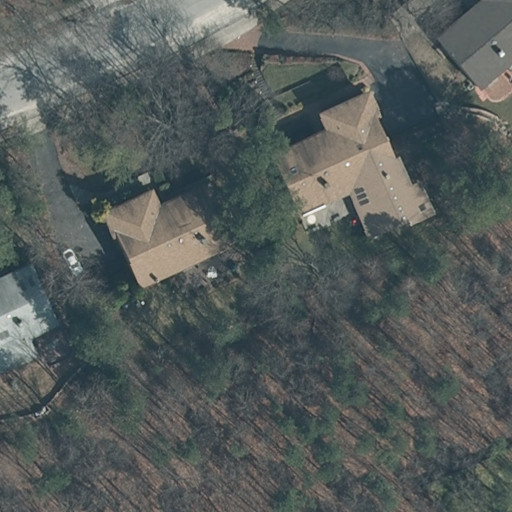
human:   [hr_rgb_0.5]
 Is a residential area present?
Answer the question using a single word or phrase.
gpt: yes

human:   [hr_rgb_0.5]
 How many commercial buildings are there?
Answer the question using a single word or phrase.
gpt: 0

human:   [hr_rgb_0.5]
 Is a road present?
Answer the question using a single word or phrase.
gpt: yes

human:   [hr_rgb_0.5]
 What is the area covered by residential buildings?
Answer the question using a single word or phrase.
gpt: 1171m2

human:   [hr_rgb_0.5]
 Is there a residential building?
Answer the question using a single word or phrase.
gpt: yes

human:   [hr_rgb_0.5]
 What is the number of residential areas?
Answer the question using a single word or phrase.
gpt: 1

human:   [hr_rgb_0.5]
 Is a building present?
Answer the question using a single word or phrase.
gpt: yes

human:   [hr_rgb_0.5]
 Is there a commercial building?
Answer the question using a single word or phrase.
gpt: no

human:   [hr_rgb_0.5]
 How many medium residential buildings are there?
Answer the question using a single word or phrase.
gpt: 2

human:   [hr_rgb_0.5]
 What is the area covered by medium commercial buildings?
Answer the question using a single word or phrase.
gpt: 0m2

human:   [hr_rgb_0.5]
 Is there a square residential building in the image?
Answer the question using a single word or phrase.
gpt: no

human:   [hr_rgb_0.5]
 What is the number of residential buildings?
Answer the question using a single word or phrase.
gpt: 4

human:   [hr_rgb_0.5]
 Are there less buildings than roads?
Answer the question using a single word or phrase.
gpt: no

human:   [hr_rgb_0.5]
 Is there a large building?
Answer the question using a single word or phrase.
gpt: yes

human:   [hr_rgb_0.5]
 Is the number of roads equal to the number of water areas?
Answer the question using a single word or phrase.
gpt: no

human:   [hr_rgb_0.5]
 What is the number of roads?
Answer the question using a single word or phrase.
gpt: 1

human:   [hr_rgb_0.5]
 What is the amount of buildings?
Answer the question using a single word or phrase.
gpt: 4

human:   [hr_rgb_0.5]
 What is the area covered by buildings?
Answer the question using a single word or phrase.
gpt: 1171m2

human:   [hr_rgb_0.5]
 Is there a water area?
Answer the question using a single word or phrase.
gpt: no

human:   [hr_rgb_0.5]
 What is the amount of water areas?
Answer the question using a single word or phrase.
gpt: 0

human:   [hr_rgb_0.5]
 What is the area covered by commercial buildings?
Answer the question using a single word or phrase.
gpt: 0m2

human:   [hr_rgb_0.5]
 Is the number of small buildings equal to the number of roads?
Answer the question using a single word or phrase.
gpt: yes

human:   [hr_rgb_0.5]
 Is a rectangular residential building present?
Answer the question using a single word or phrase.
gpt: yes

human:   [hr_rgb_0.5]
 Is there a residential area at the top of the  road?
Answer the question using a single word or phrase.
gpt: yes

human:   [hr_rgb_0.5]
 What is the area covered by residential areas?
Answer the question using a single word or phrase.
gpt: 10639m2

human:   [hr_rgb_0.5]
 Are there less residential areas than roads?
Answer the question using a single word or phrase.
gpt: no

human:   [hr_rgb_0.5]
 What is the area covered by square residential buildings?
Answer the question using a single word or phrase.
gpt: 0m2

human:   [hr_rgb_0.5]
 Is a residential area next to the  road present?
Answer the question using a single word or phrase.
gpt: yes

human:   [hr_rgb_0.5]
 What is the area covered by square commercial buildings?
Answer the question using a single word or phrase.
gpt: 0m2

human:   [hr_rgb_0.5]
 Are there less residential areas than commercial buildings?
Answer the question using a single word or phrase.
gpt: no

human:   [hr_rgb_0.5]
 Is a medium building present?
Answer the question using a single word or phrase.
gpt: yes

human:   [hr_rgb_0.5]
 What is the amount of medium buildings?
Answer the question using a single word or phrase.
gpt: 2

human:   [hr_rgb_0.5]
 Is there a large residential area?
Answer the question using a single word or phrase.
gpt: yes

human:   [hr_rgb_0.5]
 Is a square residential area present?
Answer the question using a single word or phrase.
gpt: no

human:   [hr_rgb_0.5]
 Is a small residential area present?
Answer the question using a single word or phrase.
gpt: no

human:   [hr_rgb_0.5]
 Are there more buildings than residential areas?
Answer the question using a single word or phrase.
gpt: yes

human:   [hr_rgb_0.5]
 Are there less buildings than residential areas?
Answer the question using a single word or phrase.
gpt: no

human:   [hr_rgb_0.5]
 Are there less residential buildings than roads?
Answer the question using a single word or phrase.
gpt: no

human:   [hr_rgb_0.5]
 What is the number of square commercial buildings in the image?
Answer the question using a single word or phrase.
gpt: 0

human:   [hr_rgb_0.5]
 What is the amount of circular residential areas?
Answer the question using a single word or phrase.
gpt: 0

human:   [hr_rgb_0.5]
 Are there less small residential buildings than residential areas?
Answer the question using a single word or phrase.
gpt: no

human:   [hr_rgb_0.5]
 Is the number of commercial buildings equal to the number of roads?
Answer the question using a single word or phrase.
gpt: no

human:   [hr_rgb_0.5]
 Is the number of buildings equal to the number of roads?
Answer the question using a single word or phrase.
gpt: no

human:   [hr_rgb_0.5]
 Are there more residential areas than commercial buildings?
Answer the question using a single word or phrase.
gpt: yes

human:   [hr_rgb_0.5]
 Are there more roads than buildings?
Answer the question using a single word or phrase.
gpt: no

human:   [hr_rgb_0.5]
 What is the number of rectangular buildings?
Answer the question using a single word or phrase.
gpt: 1

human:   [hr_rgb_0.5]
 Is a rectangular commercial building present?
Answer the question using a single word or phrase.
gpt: no

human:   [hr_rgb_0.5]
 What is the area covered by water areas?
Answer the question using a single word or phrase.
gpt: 0m2

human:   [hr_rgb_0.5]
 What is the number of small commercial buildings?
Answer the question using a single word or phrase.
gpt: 0

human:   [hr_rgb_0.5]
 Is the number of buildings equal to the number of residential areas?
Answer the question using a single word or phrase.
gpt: no

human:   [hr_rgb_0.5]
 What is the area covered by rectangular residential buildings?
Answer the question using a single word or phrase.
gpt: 58m2

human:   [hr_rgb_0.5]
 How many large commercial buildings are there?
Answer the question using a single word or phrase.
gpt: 0

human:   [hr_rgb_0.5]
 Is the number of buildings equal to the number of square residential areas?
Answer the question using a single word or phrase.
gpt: no

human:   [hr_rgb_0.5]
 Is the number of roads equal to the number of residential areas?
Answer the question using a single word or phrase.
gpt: yes

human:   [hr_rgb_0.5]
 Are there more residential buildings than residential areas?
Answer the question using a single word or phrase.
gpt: yes

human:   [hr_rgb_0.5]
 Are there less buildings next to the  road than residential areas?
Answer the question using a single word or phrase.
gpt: no

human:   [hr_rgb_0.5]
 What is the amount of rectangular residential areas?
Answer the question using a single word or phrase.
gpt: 1

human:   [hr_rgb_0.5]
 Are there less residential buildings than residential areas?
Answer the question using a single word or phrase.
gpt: no

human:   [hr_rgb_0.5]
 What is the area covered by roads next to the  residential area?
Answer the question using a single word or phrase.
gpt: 0m2

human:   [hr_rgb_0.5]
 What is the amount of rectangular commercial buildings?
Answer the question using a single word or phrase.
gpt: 0

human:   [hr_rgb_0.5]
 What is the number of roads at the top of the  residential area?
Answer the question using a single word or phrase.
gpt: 0

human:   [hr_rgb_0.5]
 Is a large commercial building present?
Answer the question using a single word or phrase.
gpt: no

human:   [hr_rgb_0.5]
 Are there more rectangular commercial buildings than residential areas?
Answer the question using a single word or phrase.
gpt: no

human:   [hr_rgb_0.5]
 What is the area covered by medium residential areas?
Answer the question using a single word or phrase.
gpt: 0m2